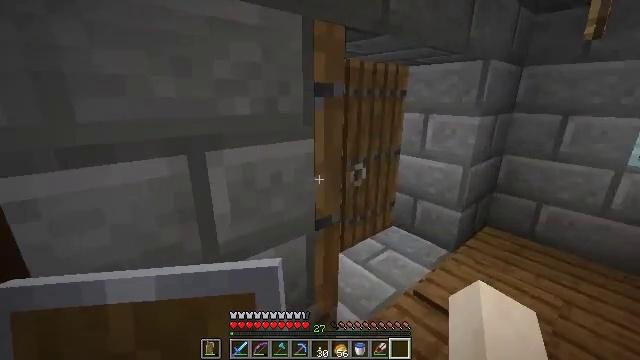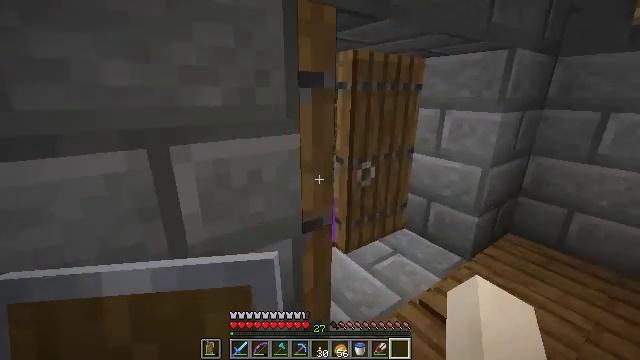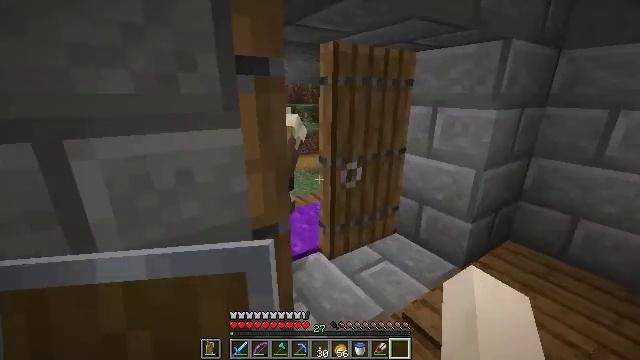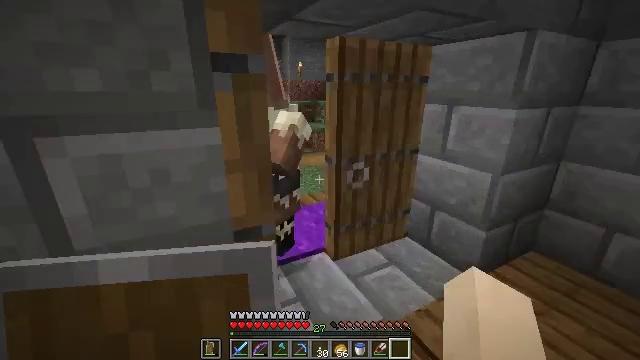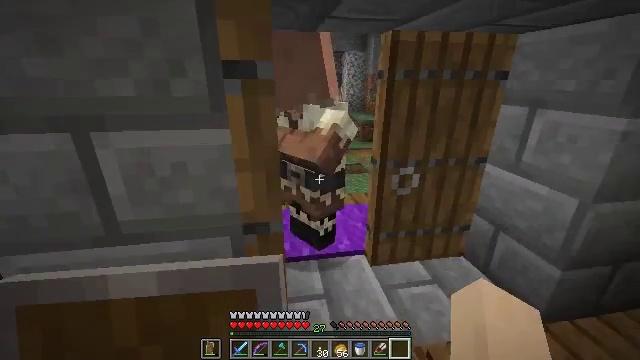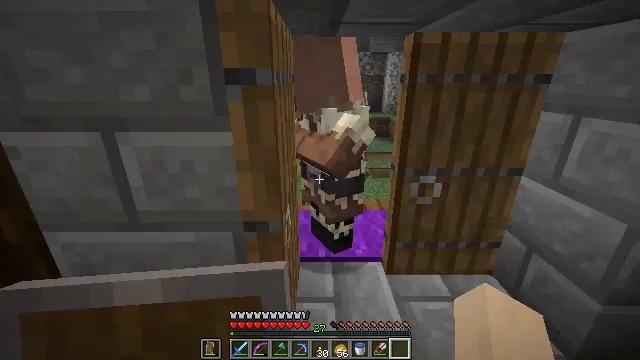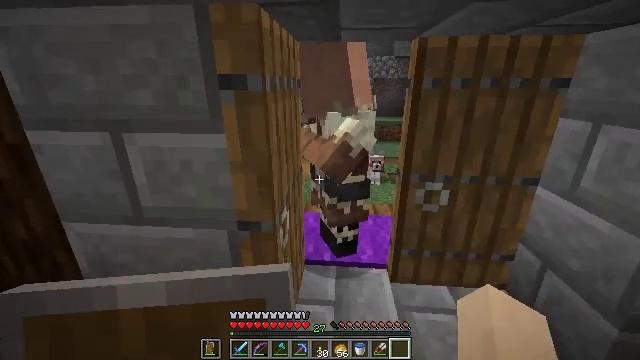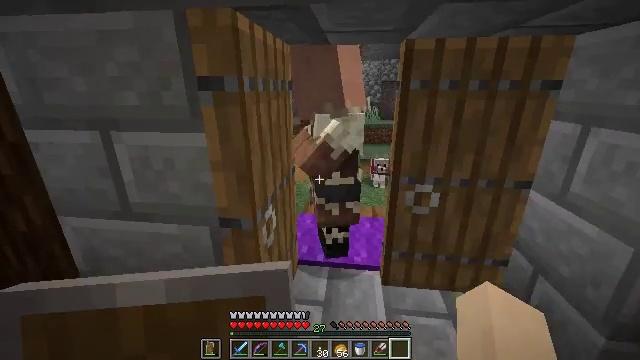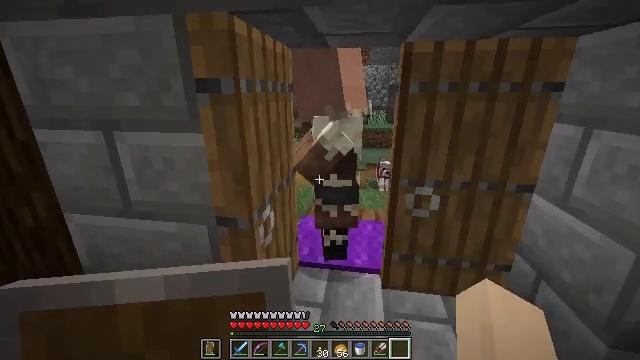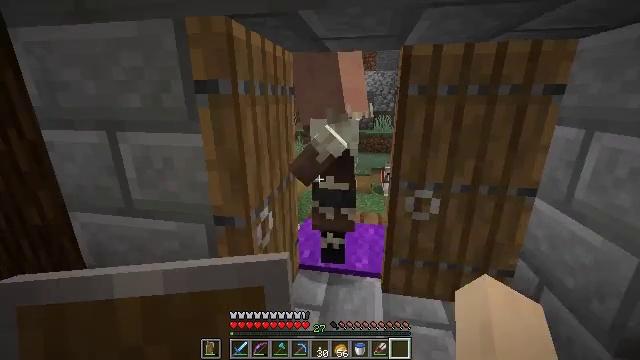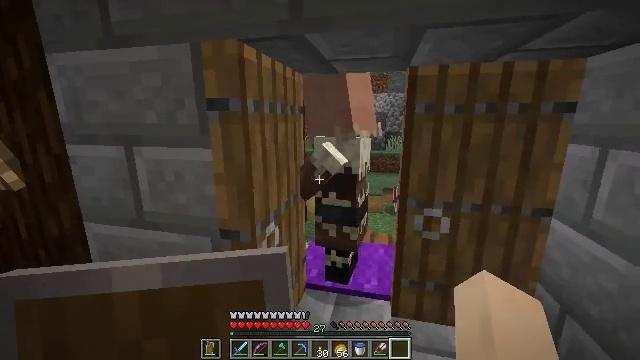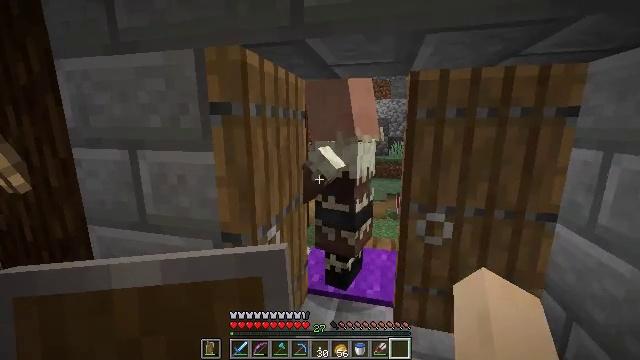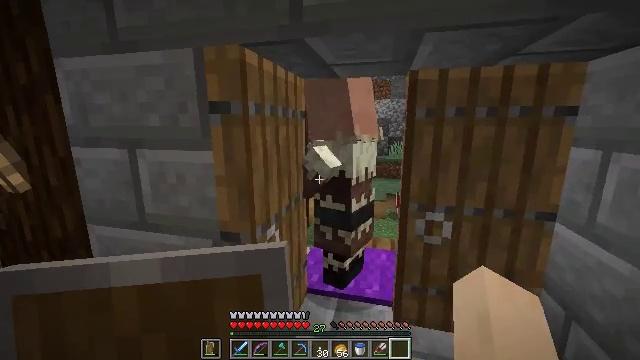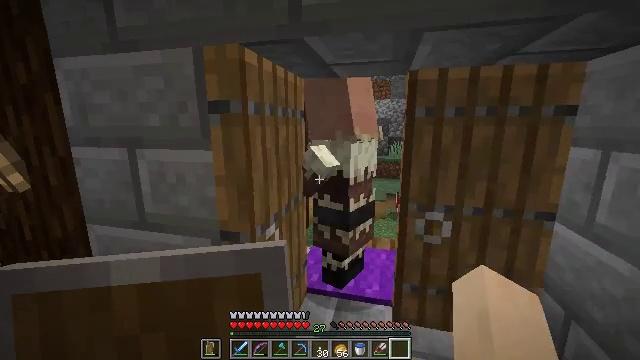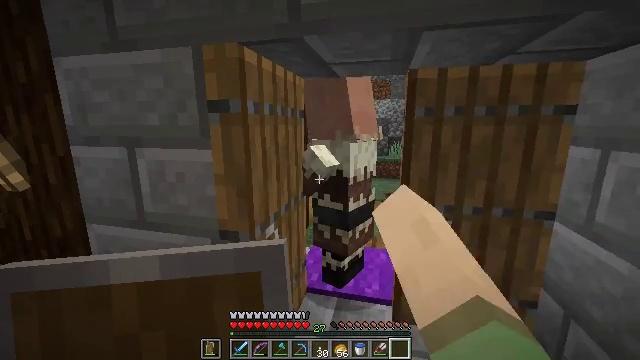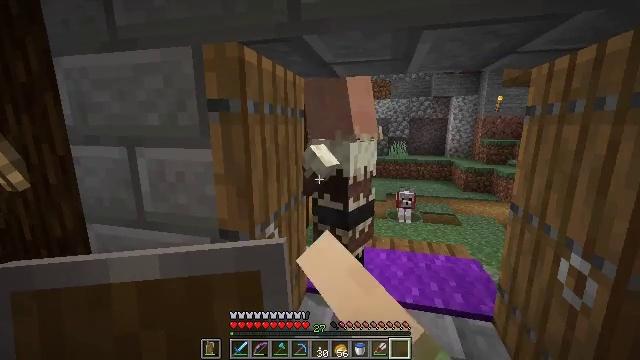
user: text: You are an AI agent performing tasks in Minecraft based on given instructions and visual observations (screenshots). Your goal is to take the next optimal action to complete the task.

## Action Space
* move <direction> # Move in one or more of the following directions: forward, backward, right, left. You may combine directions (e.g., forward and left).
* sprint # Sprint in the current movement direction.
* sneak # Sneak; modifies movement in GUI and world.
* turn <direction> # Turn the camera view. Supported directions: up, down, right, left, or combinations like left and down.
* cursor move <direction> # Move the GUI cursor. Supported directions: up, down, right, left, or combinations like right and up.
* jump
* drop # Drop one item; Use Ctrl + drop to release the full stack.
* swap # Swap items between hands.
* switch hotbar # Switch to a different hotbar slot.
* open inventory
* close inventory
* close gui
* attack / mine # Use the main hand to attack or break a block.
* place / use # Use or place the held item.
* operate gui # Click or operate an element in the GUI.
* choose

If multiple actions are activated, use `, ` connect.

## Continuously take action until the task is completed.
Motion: motion action
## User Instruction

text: Attack the barrel to gather it.
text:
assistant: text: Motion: move forward and move right, turn left
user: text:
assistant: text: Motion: move right, turn left
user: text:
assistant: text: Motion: move right, turn left
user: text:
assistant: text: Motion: move right, turn left and down
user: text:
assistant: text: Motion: move right, turn left
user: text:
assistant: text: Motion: move right, turn left
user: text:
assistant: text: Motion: turn left
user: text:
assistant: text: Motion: turn left
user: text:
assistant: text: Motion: turn left and up
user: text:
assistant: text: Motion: turn left and up
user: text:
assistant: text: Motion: turn up
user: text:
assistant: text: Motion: no_op
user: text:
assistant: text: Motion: use / place
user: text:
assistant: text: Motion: use / place
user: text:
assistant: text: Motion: no_op
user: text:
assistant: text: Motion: no_op
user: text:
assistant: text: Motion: no_op
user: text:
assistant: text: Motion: no_op
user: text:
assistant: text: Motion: no_op
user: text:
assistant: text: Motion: no_op
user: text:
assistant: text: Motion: no_op
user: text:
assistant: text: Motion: no_op
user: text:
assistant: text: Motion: no_op
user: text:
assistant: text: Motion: turn right
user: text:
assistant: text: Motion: use / place
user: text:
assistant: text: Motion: use / place
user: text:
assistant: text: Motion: no_op
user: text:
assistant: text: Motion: no_op
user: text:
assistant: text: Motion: no_op
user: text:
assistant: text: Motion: no_op